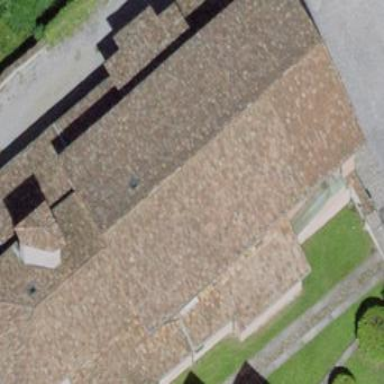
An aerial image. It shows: Church which is place of worship.